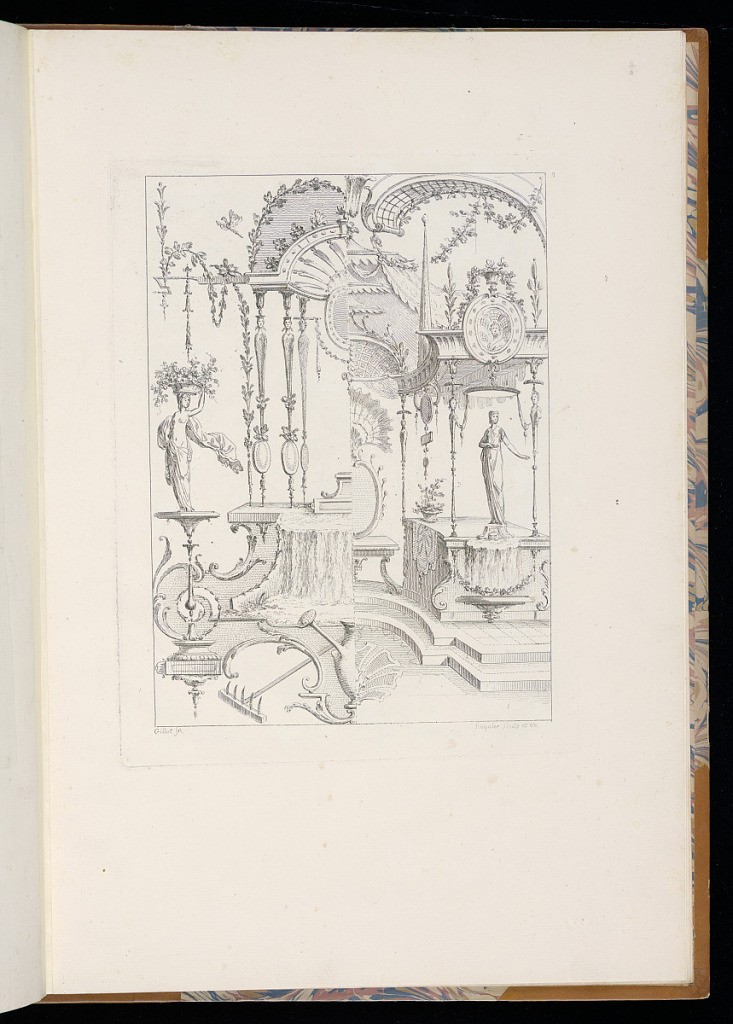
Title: Arabesque Ornament Designs
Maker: Claude Gillot, French, 1673–1722
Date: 1749–61
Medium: Etching on laid paper
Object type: Print
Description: Ninth plate from a series of bifurcated arabesque/ grotesque panel designs with a different design on the left and right side of the plate. The ornament features female figures, architectural elements, canopies, festoons of flowers, fountains, and water, birds, roundels, watering can, rake, fleurons, rinceaux, vases and baskets of flowers, drapery, bat wing, shell, and feather motifs, herms, steps, fluting, trellis, and coffering. The plate is numbered and signed.